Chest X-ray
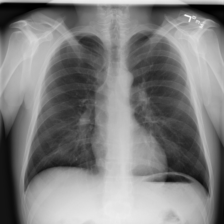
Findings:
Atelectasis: negative
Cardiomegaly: negative
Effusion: negative
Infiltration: negative
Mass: negative
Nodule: negative
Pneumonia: negative
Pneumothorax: negative
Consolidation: negative
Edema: negative
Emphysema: negative
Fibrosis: negative
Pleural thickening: negative
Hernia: negative